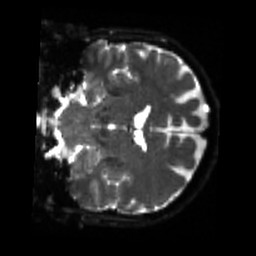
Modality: sbref
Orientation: coronal
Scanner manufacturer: siemens
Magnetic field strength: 3 T
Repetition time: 4 s
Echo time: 0.0594 s